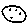
Label: moon